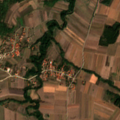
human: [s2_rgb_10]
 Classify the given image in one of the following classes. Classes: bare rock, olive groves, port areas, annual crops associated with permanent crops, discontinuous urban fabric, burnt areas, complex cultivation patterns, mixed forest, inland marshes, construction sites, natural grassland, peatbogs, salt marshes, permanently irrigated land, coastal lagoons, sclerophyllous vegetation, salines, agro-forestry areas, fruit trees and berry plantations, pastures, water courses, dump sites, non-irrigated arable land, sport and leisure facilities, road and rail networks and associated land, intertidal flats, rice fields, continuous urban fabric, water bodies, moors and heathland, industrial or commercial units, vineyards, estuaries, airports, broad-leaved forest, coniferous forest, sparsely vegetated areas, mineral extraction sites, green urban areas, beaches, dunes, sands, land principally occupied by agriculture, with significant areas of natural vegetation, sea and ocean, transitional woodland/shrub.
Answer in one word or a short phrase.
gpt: non-irrigated arable land, complex cultivation patterns, land principally occupied by agriculture, with significant areas of natural vegetation